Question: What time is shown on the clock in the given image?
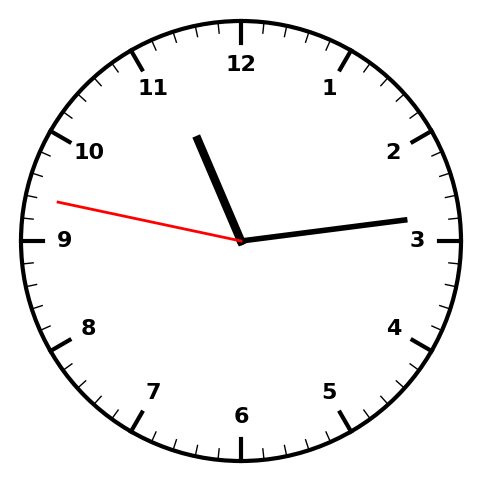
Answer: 11:13:47